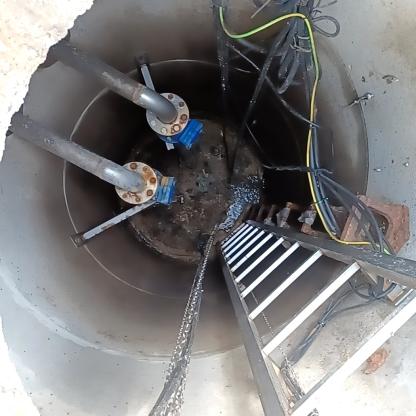
Klasa: inne